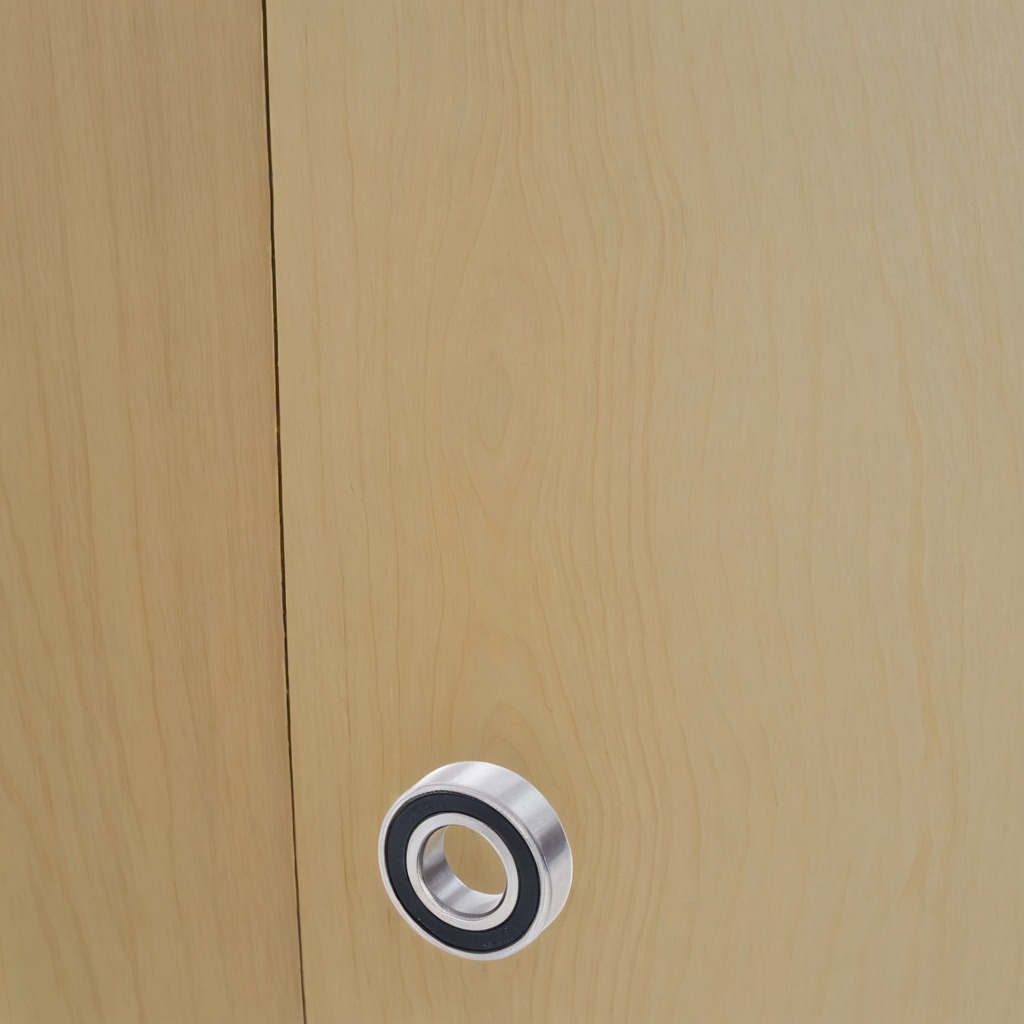
A metal ball bearing is lying on a plywood surface in a paint workshop lit by afternoon window light.